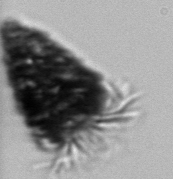
Label: Tintinnopsis